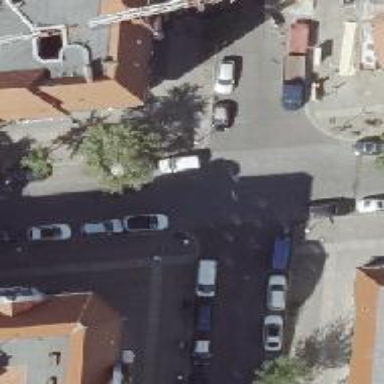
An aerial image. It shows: Residential road with asphalt surface. The road has sidewalks on both sides and parallel parking lanes on both sides.